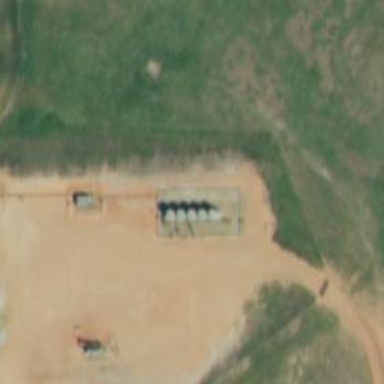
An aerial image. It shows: Storage tank with man-made structure.